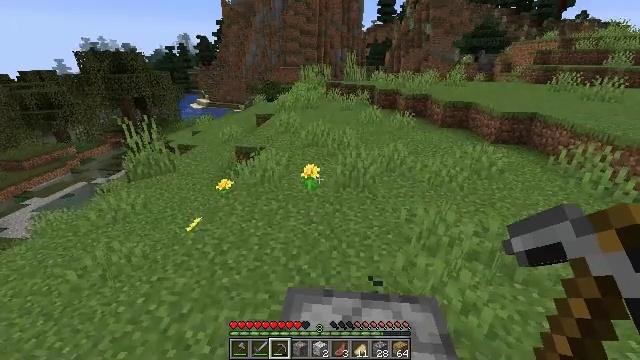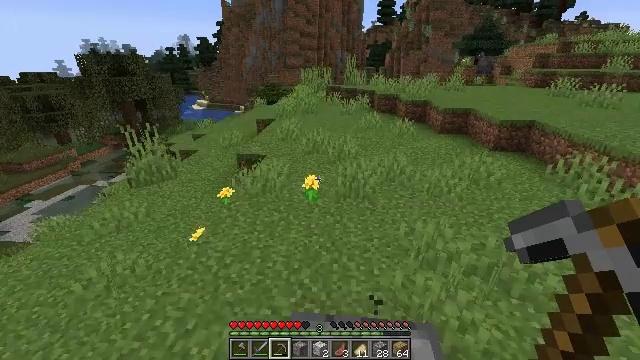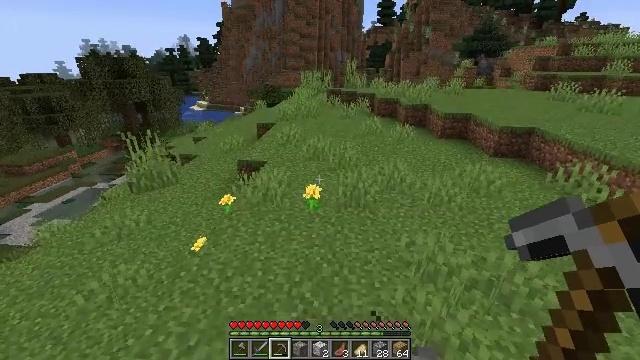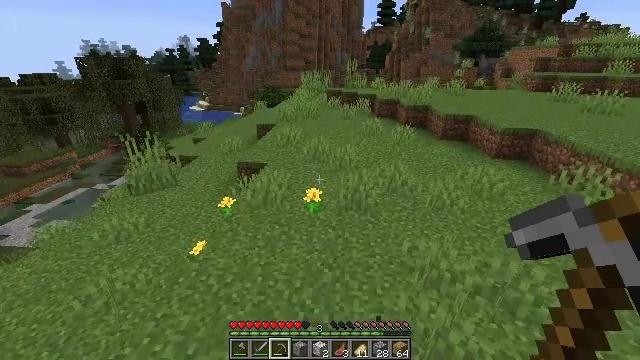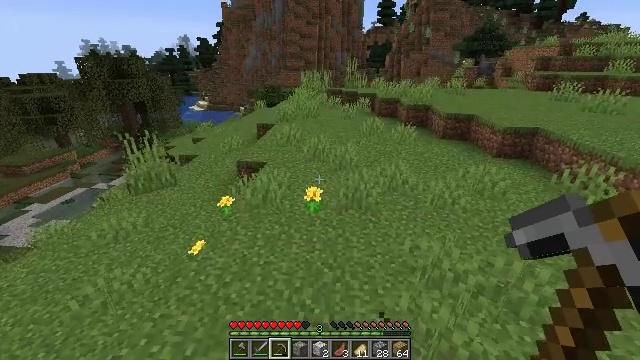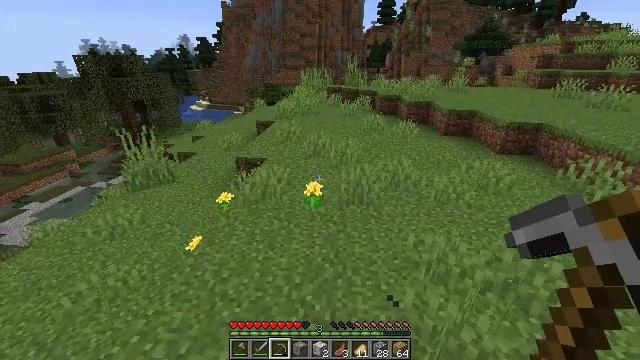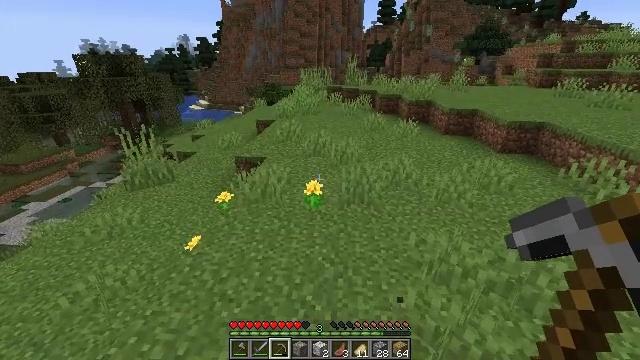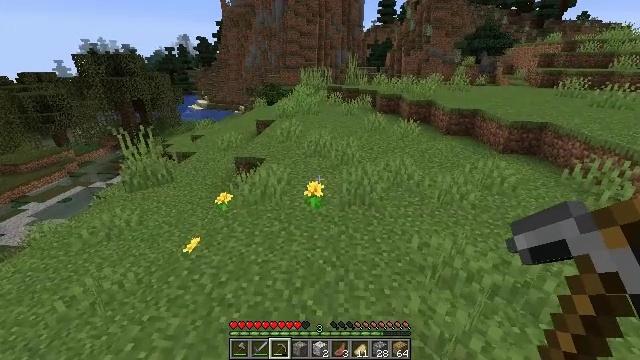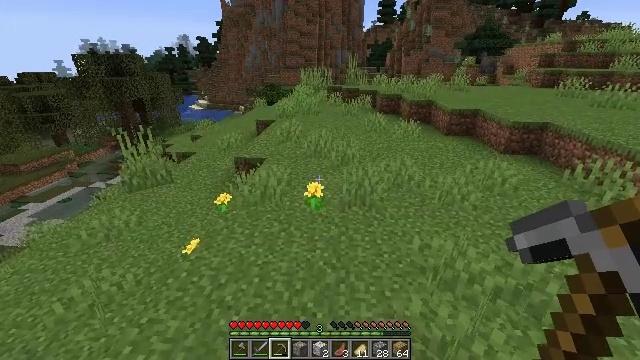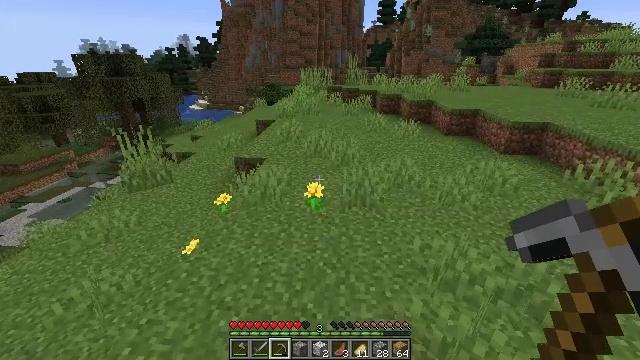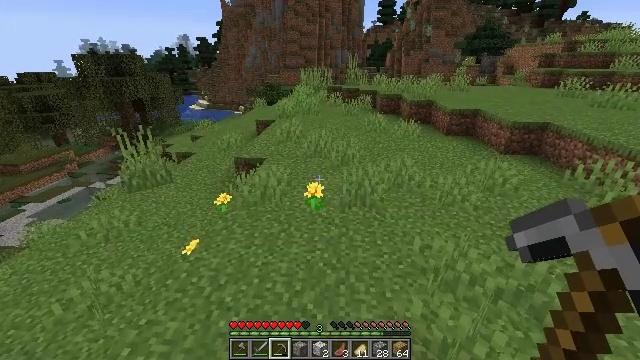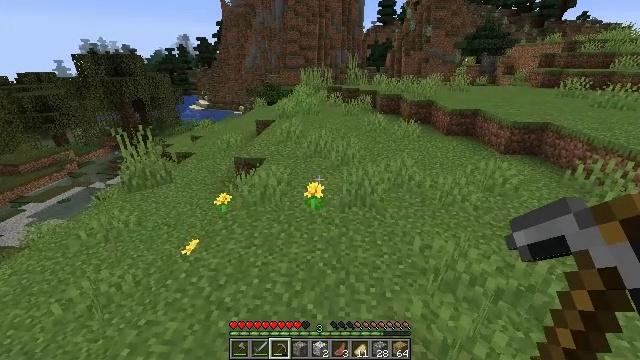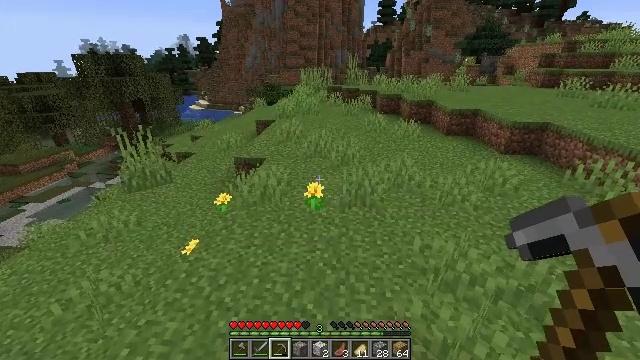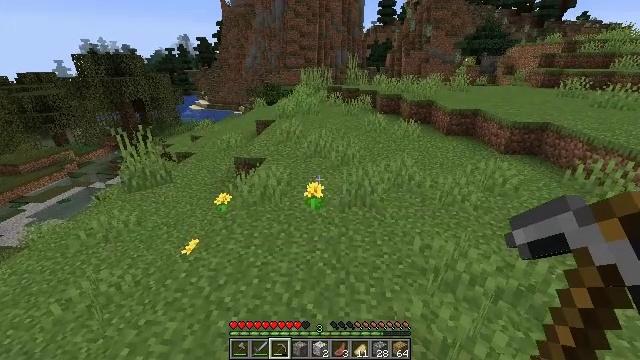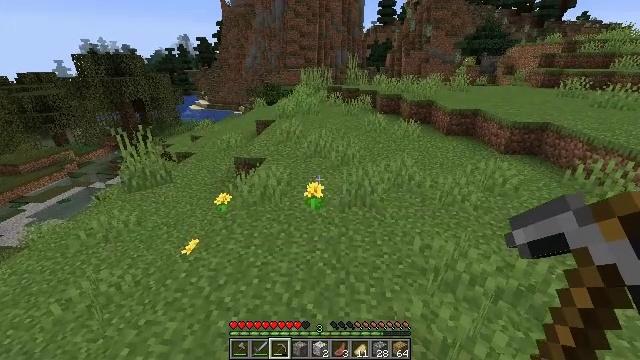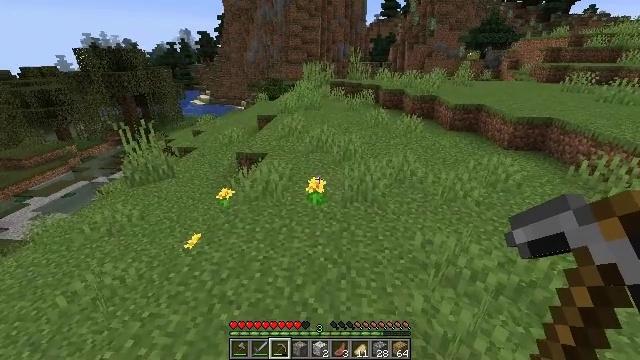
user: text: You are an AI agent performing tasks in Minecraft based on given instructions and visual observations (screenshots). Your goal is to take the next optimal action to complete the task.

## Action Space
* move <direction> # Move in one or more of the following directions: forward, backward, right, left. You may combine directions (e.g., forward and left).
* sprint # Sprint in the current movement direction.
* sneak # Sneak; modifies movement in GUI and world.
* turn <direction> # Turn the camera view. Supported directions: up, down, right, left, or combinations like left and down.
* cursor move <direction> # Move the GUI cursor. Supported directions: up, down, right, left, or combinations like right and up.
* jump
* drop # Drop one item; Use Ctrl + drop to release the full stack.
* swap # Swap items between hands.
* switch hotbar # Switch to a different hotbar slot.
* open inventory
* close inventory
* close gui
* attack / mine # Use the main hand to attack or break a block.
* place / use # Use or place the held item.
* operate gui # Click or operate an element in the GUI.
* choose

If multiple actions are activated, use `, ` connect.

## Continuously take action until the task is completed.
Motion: motion action
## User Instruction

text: Pick up the dandelion.
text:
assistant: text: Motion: move forward, jump
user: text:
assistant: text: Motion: move forward
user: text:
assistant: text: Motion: move forward
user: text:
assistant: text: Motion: no_op
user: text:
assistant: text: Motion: no_op
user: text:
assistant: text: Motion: no_op
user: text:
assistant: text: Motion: no_op
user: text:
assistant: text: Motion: no_op
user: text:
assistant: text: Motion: no_op
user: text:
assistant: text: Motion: no_op
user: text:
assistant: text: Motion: no_op
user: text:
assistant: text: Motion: no_op
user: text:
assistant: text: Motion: no_op
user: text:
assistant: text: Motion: no_op
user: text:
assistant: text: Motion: turn down
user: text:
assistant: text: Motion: no_op
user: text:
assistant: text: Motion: turn down
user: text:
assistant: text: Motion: no_op
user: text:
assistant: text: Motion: move forward
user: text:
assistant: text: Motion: move forward, turn down
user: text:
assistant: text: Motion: move forward, attack / mine
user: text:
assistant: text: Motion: move forward, attack / mine
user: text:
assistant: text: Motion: move forward, attack / mine
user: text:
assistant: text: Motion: move forward, attack / mine
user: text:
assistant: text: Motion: move forward
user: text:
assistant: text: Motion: move forward
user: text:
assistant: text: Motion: move forward
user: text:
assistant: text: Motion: move forward, turn down
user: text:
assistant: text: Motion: move forward, turn left
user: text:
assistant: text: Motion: move forward, turn left